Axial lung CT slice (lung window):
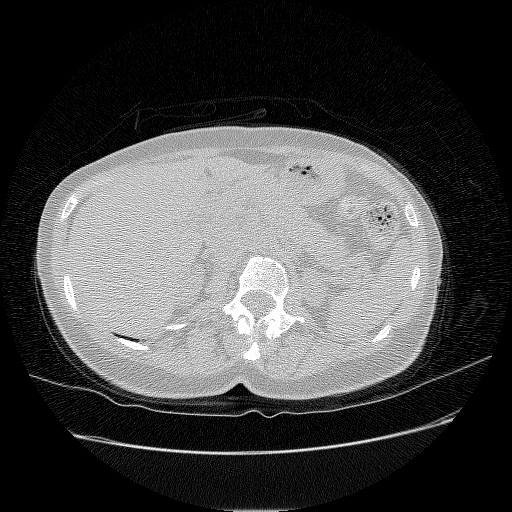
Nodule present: no